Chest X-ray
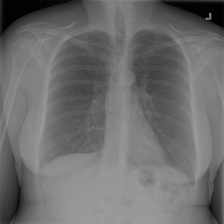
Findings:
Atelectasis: negative
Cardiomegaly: negative
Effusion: negative
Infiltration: negative
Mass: negative
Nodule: negative
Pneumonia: negative
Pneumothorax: negative
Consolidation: negative
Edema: negative
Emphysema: negative
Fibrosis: negative
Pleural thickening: negative
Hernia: negative